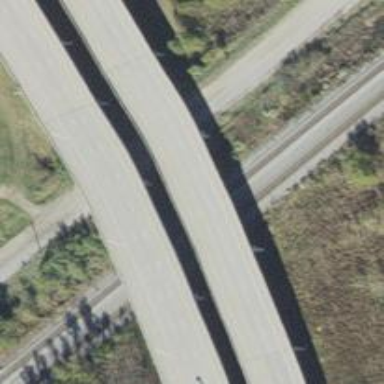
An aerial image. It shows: Beam bridge on motorway.